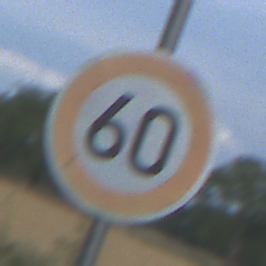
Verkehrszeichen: Geschwindigkeit60
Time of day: MorningAfternoon
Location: Outdoor (Nature)
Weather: PartlyCloudy
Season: NotSpecified
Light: Natural